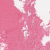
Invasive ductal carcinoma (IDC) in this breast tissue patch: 0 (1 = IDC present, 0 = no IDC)